Question:
As the image shows, I have been not able to run the application in 'localhost'.
Everything seems fine.
What I've tried:
- 'bin'- - <URL>- -
What else can I do?
Thank you
I registered the file using:
'<add assembly="AjaxControlToolkit, Version=4.1.60919, Culture=neutral, PublicKeyToken=28f01b0e84b6d53e" />'
But, it's still complaining that the file is not there! It is there!
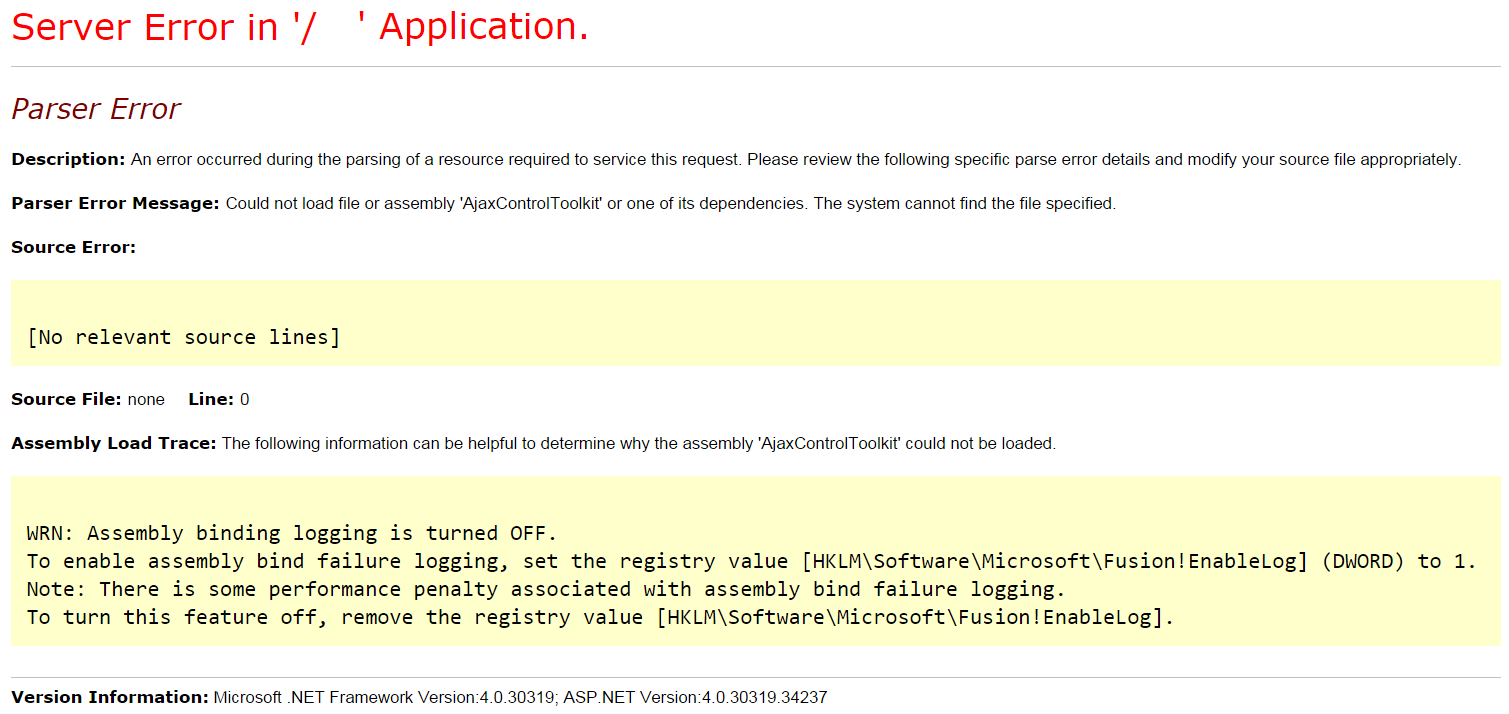
Answer: Well, after trying a lot, I noticed that there was a problem with the Ouput path of the application. I just put everything in 'bin\'
That magically fixed everything. I still don't know how because the '.dll' was in the correct position before.
All the other stuff that I tried was completely useless.
Thanks to everyone who helped.